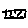
Label: square